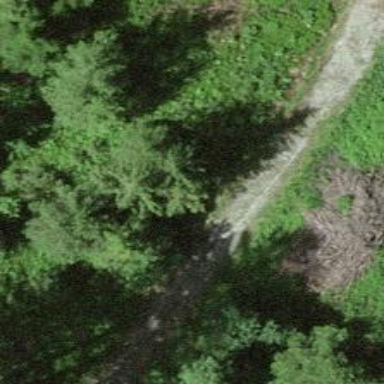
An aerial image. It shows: Ground path with excellent trail visibility.